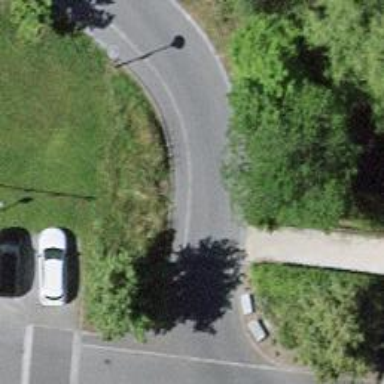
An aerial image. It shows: Kerb serving as barrier.